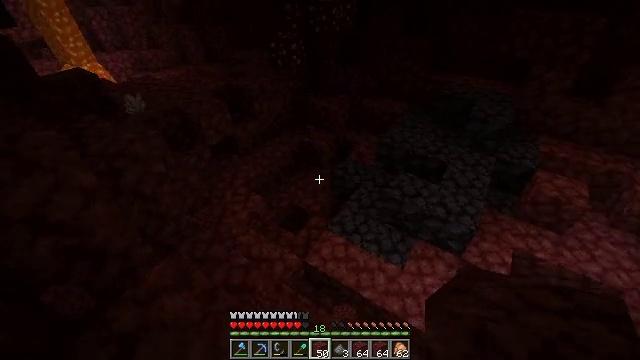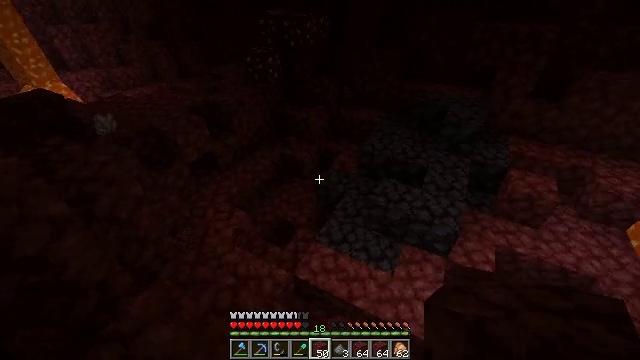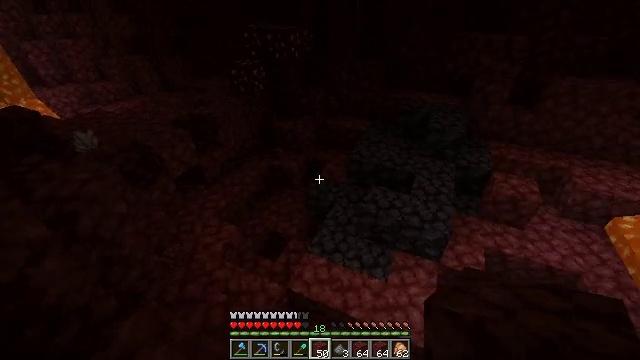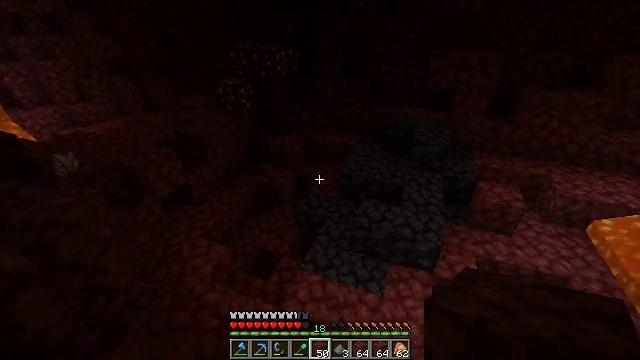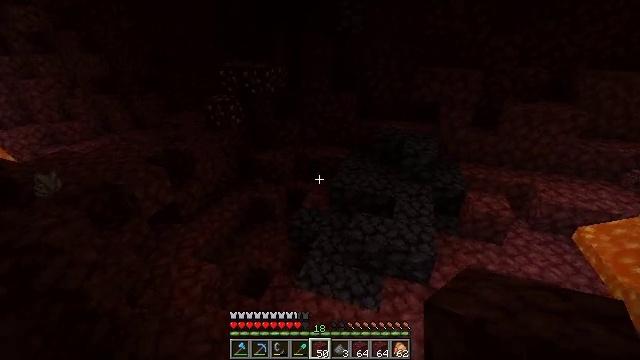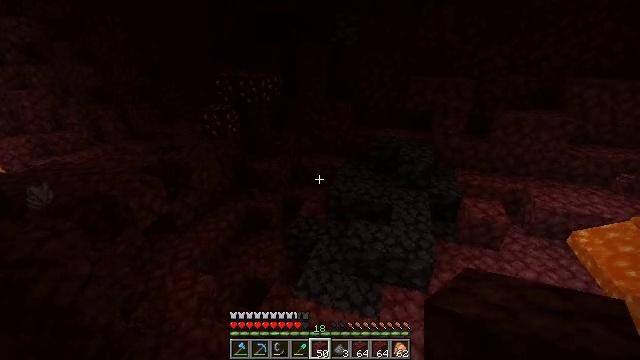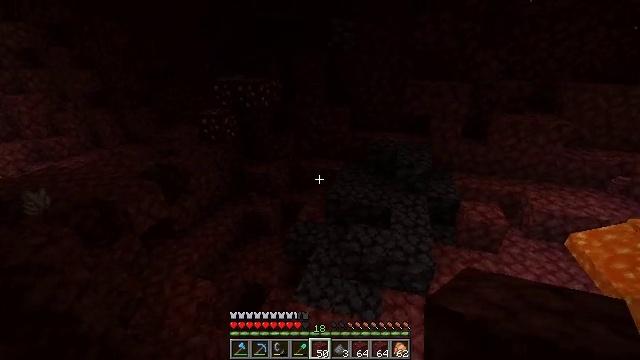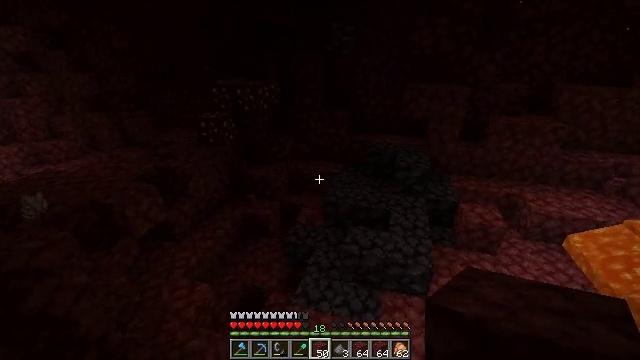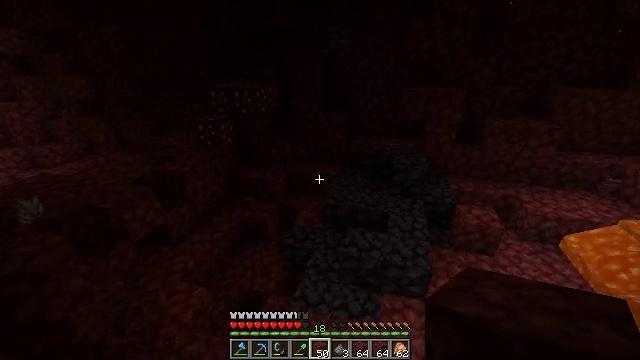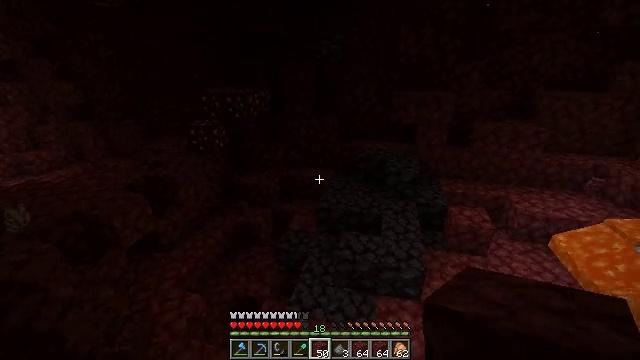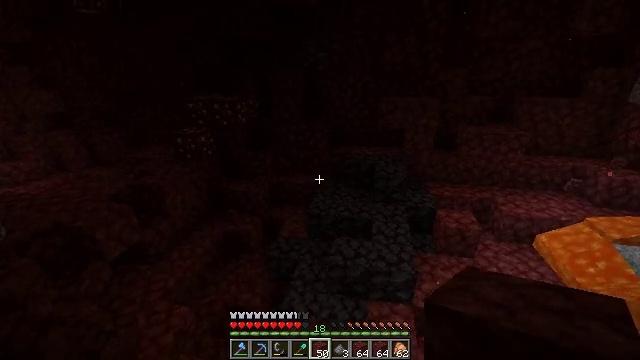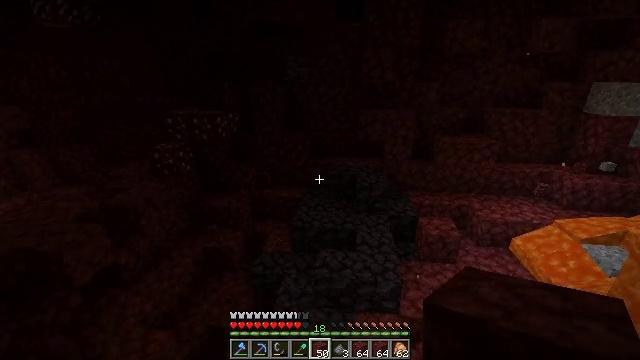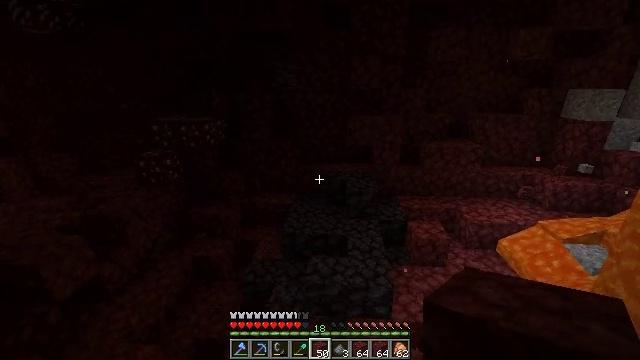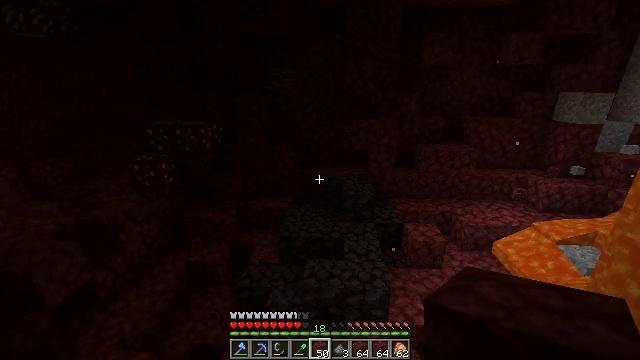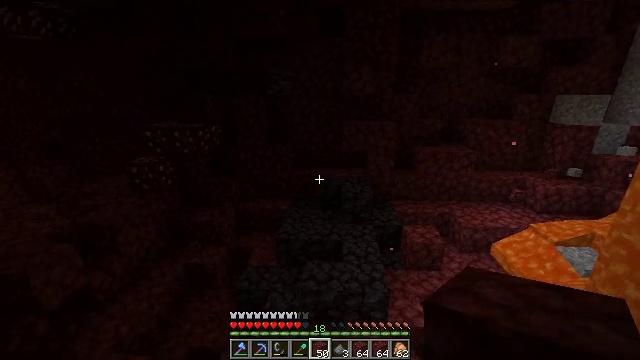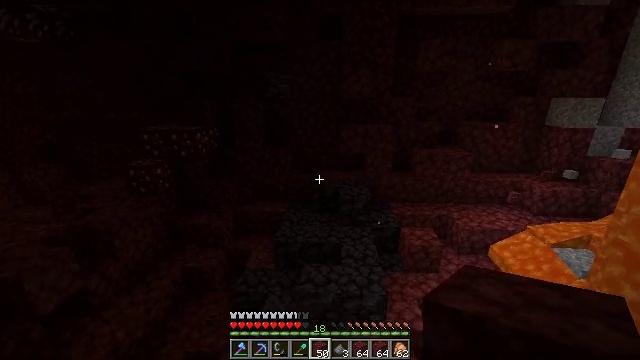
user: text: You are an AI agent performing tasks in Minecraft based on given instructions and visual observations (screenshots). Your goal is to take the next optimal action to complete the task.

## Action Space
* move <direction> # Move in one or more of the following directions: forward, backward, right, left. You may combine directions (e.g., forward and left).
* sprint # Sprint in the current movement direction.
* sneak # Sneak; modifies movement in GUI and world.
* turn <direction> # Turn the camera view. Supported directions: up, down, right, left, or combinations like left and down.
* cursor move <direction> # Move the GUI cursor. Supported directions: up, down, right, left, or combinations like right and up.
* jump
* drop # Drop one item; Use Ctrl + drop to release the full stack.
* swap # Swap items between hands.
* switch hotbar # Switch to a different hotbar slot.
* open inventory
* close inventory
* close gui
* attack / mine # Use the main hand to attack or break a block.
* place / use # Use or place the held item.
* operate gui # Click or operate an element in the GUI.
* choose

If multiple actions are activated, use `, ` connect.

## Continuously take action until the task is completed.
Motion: motion action
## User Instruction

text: Break ancient debris with a diamond or Netherite pickaxe.
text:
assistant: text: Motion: move left, sneak, turn right and up
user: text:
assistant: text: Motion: move left, sneak, turn right and up
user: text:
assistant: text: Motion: move left, sneak, turn right and up
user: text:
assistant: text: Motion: move left, sneak, turn right and up
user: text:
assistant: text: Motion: move left, sneak, turn right and up
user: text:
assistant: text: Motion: move left, sneak
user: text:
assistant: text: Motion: move left, sneak
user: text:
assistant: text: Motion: move left, sneak
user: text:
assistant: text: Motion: move left, sneak, turn right
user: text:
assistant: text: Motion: move left, sneak, turn right and up
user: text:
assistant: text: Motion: move left, sneak, turn right and up
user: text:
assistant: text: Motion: move left, sneak, turn right and up
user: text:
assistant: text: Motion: move left, sneak
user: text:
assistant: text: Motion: sneak
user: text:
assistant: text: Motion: sneak
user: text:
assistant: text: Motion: sneak
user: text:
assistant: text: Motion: sneak
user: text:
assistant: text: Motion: sneak
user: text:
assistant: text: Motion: sneak
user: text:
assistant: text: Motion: no_op
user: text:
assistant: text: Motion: no_op
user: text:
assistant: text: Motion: no_op
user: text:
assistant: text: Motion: no_op
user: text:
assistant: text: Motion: no_op
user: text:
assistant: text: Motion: no_op
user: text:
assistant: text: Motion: move forward
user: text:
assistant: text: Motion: move forward
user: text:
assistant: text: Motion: move forward
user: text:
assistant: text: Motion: move forward
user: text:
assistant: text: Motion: move forward